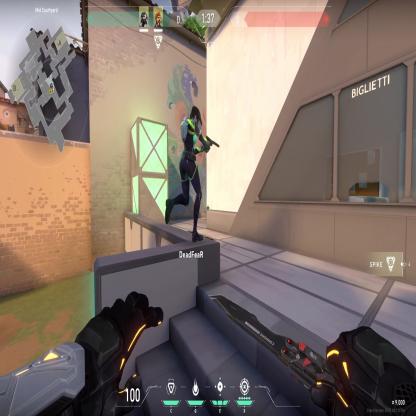
Label: teammate